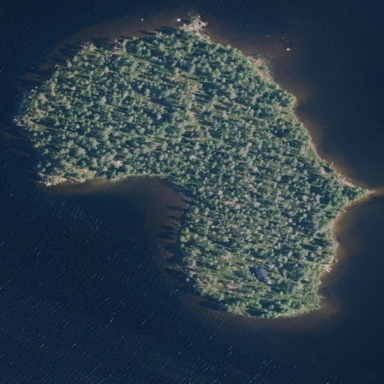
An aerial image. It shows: Islet.